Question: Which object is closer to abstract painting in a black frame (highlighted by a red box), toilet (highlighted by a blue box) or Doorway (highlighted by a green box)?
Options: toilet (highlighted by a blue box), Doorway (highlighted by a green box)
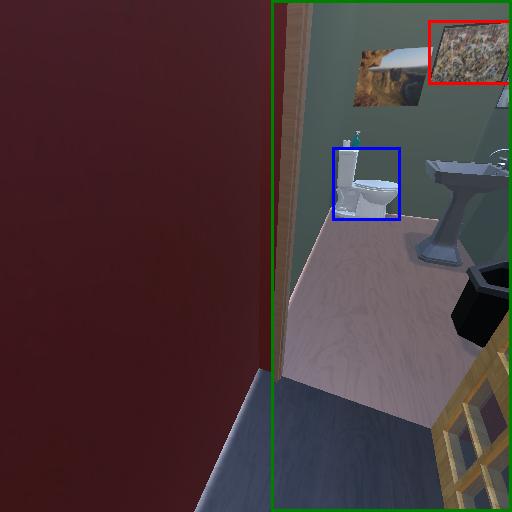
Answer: toilet (highlighted by a blue box)